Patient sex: M
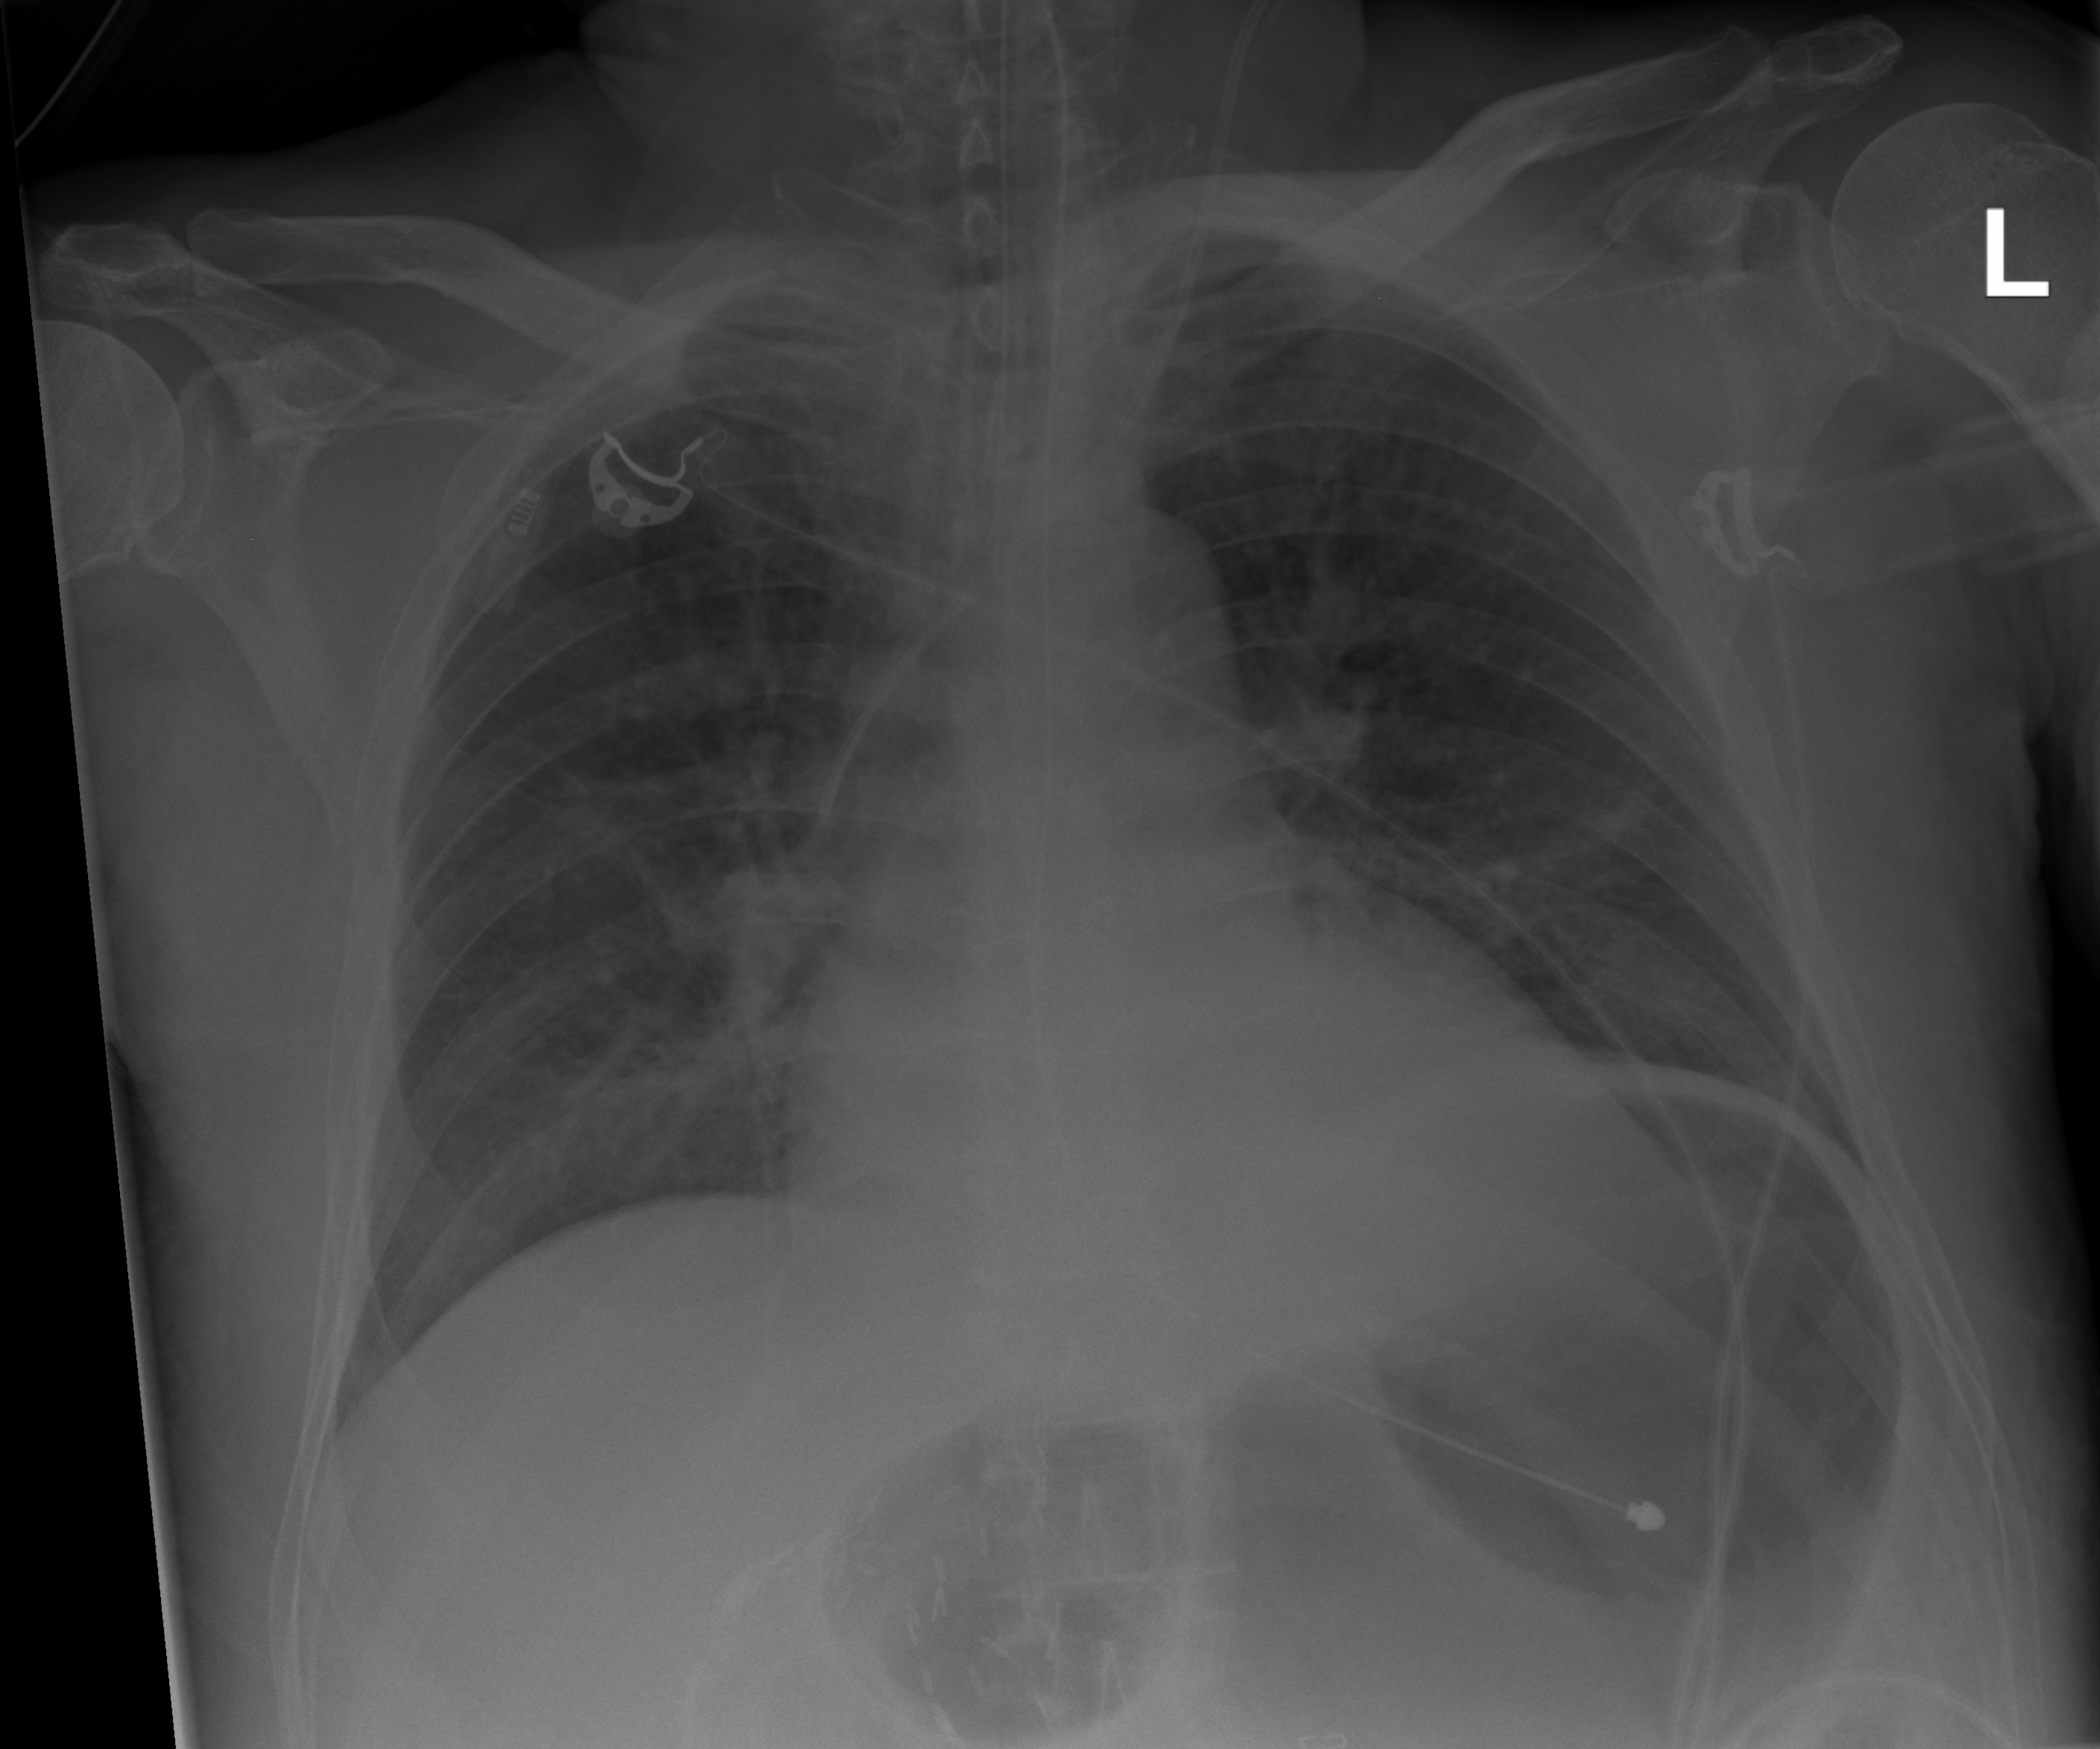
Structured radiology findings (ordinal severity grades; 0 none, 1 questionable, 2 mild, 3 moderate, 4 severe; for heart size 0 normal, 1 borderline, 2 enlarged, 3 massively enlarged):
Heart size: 0
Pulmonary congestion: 0
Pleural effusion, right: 0
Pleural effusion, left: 0
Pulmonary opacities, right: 0
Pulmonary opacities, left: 0
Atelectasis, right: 2
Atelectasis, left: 0